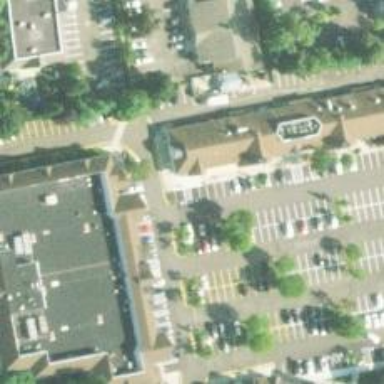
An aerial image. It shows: Parking space is available.